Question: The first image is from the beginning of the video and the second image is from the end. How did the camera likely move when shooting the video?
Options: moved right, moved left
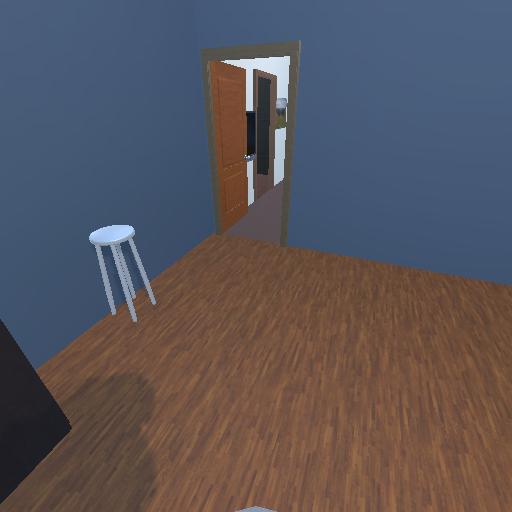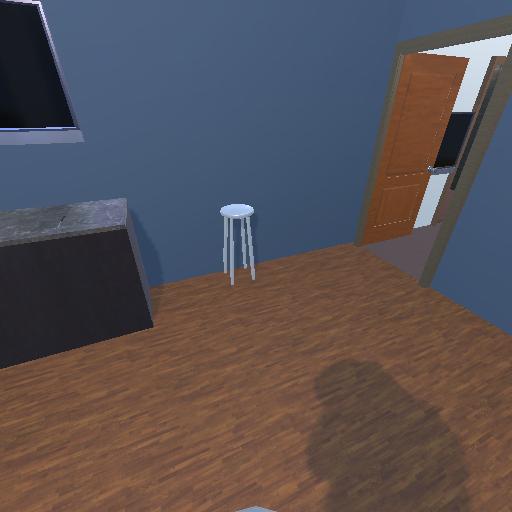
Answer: moved right